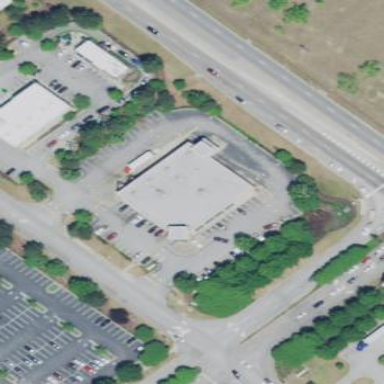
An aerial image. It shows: Pharmacy building providing healthcare services.